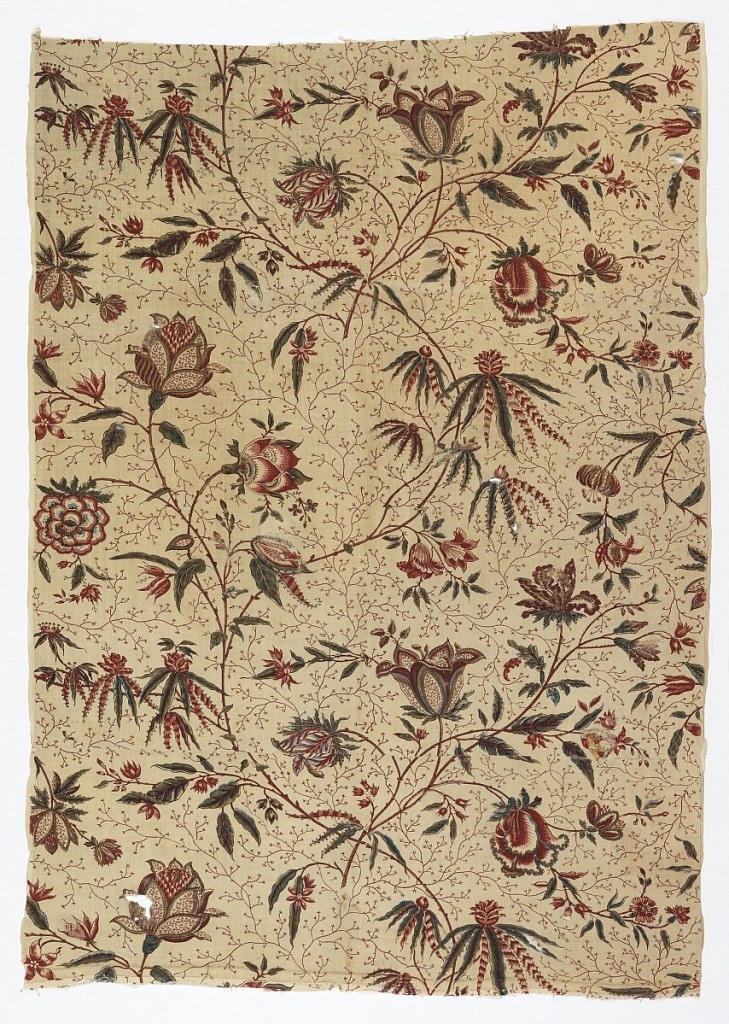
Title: Textile
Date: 1760–70
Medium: linen, cotton Technique: block printed on plain weave
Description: Fragment of printed cotton with a fine curving vine with scattered exotic blossoms in shades of blue, purple and red on a white ground, which is filled with very fine red branching vines.